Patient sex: M
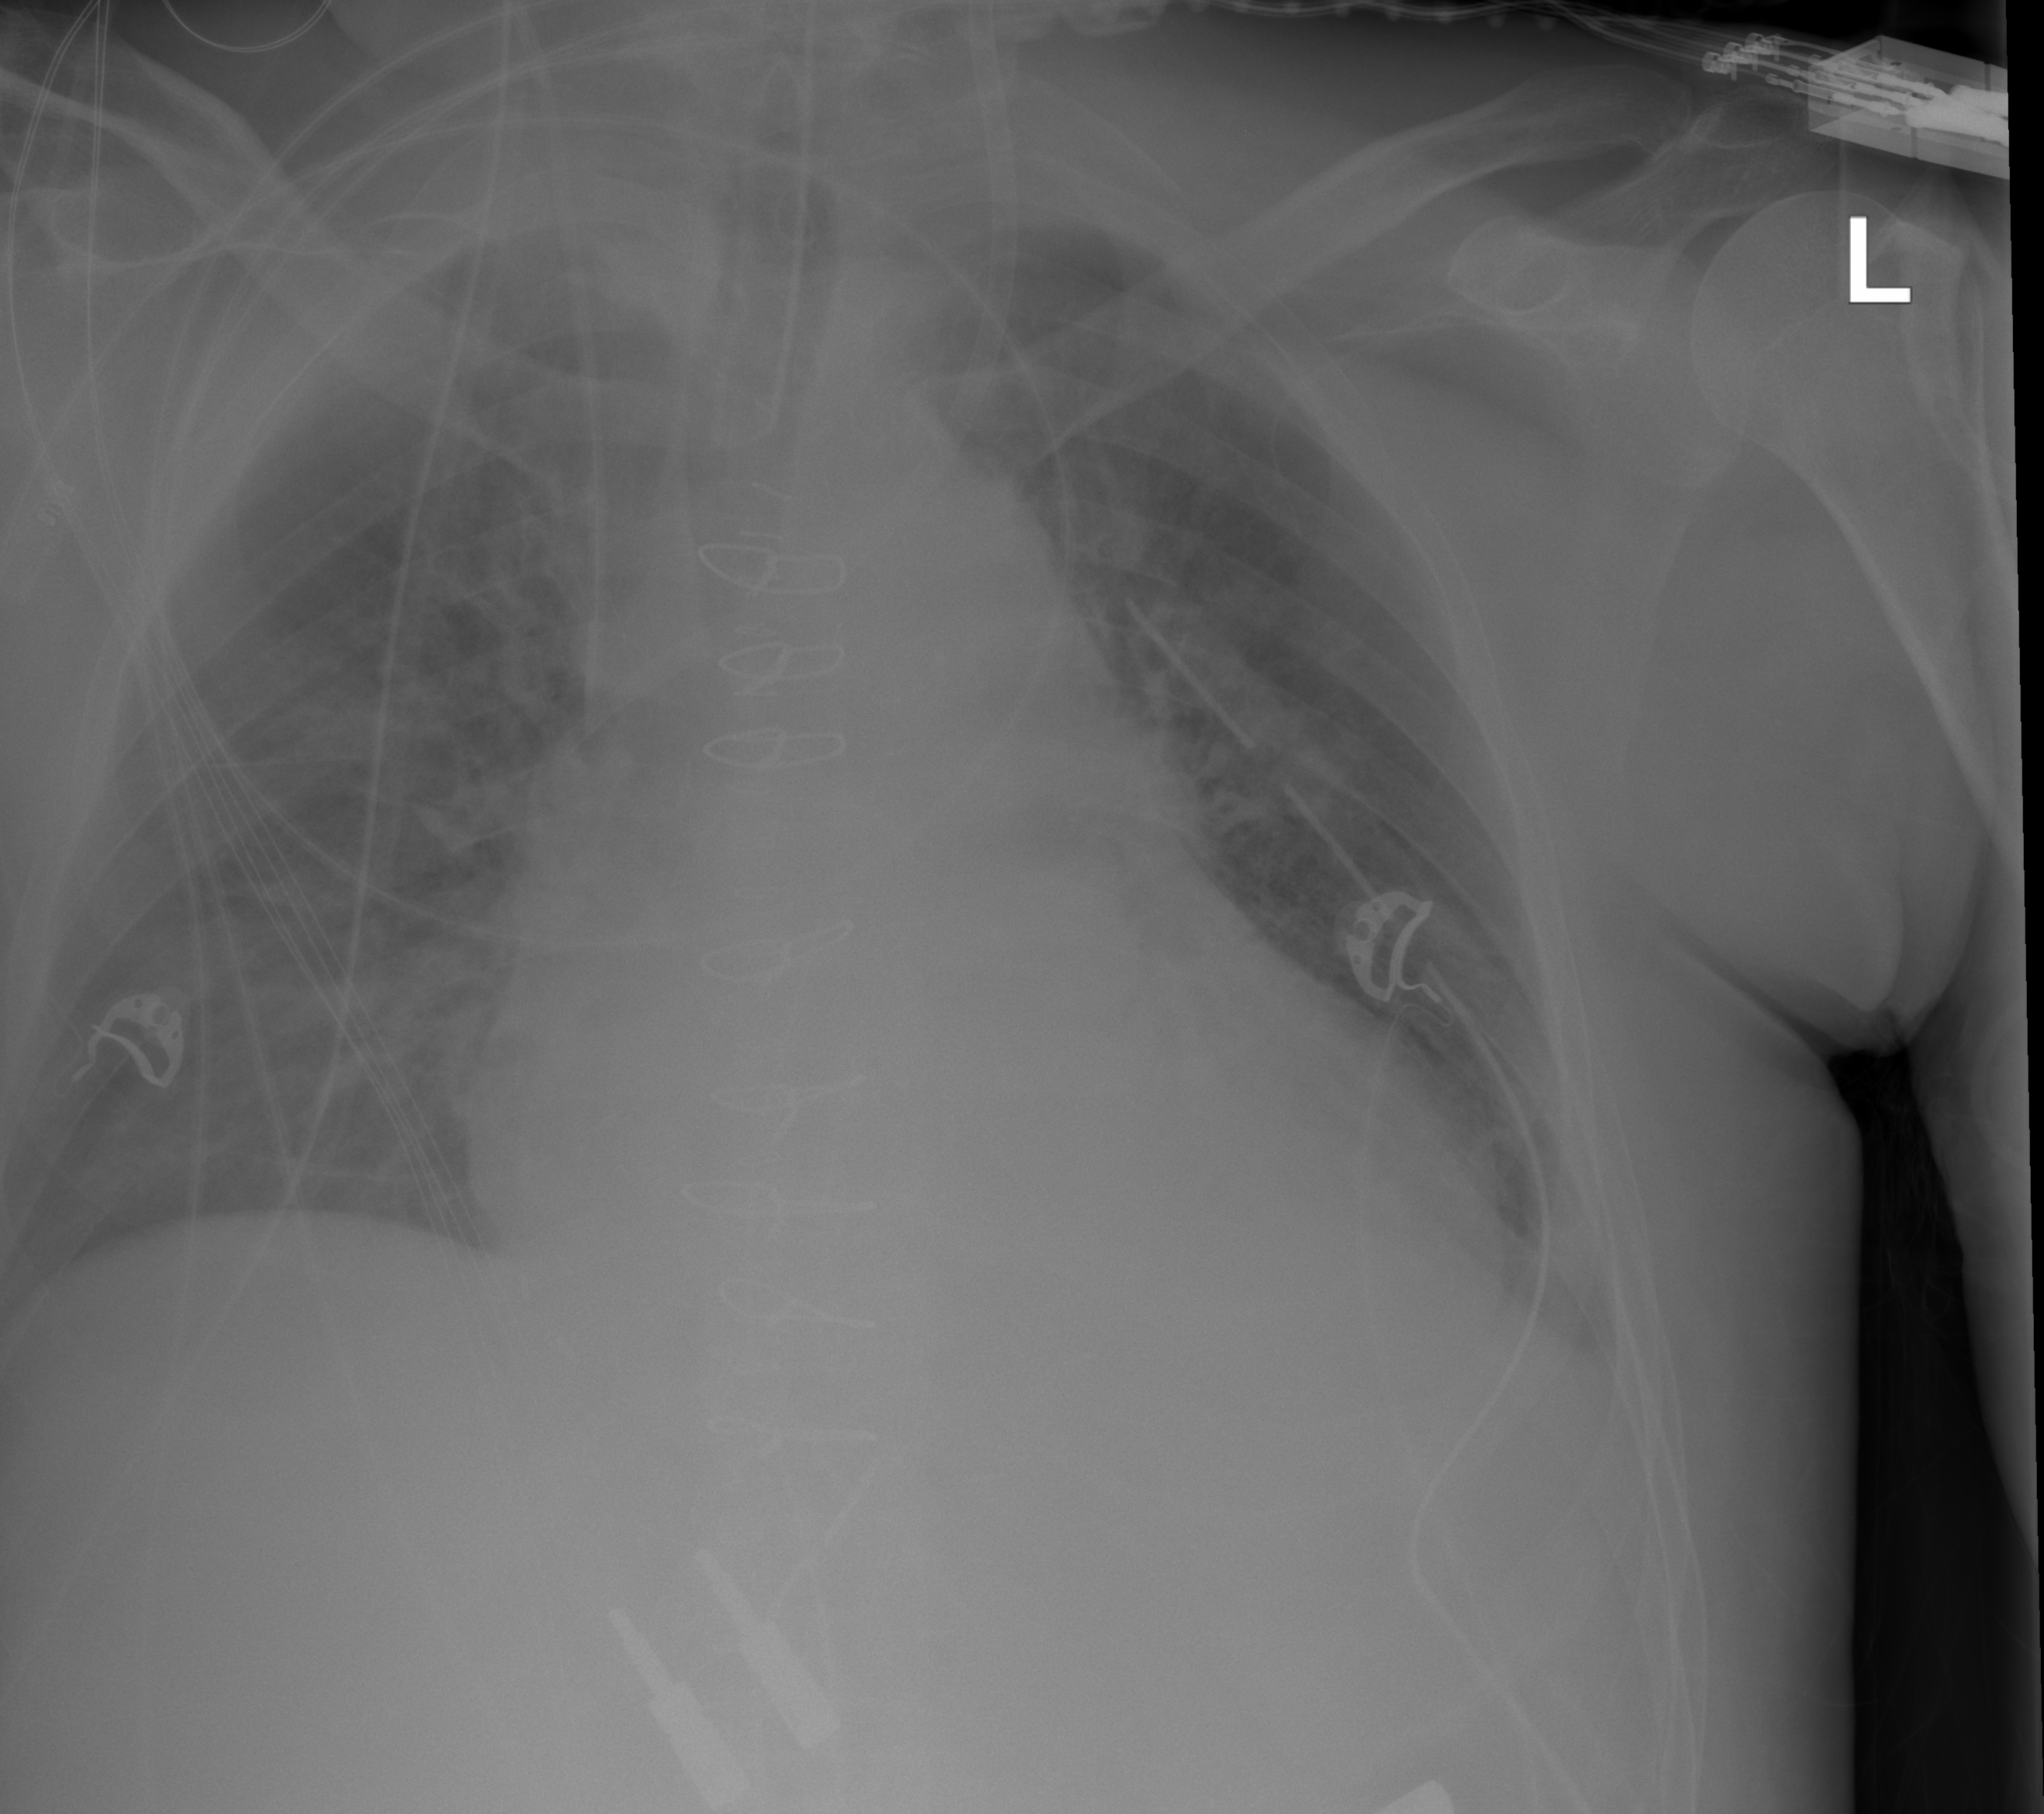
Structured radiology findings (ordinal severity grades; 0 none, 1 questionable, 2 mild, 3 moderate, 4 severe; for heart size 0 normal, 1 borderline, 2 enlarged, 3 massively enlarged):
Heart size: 2
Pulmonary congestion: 2
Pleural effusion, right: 0
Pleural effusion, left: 2
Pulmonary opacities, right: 2
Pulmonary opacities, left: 2
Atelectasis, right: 0
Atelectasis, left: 0